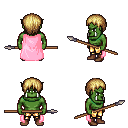
a pixel art fantasy rpg character, male body template, orc, green skin, pink cape, gold greaves, blonde plain hairstyle, brown shoes, spear, four views (front, back, left, right), 2x2 character sprite sheet, small pixel art, hard edges, no anti-aliasing